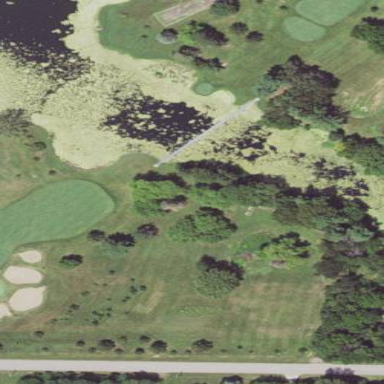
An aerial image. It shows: Water hazard on golf course.